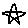
Label: star